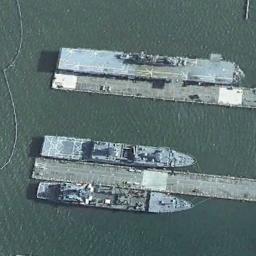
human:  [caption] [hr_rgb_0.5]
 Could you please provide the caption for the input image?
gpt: Several ships are docked at the dock and the water is green .

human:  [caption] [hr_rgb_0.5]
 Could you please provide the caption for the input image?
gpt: Two ships and an aircraft carrier docked in the blue harbor .

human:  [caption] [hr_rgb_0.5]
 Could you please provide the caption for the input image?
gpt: Several ships of different sizes and shapes are at sea .

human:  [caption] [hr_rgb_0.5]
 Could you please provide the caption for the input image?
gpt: There are three ships in the green water on the shore .

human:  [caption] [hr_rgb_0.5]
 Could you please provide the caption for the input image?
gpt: There are three ships at the harbor .